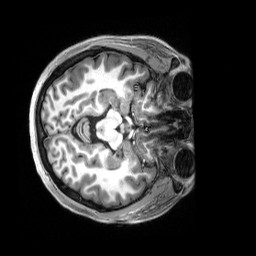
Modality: T1w
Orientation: axial
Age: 19
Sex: female
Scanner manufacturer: siemens
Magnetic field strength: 3 T
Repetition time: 2.5 s
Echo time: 0.00222 s